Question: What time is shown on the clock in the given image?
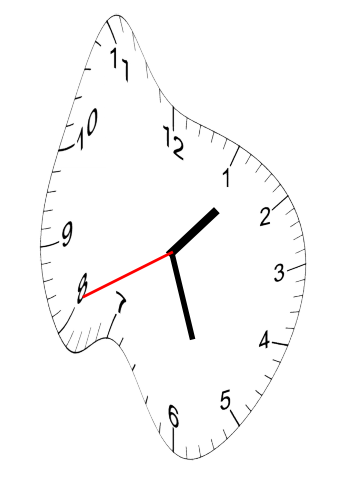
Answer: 01:26:41